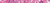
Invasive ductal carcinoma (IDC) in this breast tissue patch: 0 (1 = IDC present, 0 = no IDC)